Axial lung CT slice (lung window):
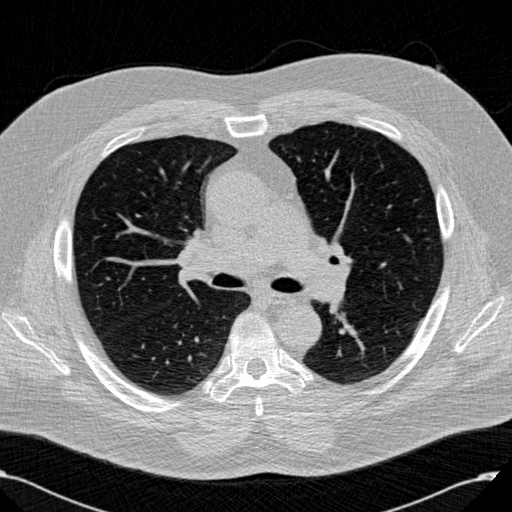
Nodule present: no